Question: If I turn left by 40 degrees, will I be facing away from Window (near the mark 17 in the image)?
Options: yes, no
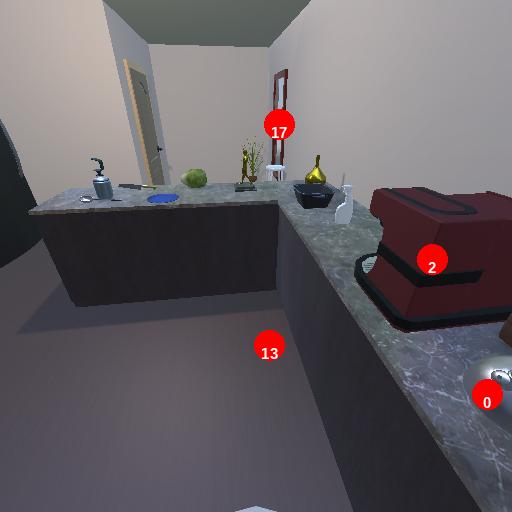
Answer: yes